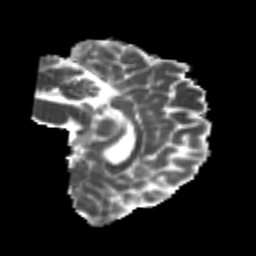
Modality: MD
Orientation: sagittal
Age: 20
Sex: female
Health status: healthy
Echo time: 0.074 s